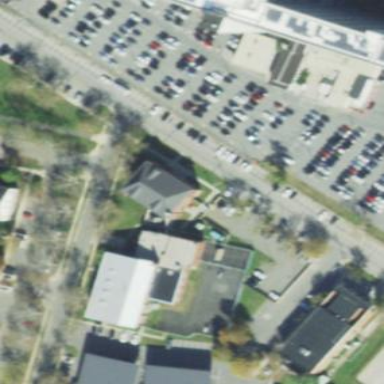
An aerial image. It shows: Parking area.